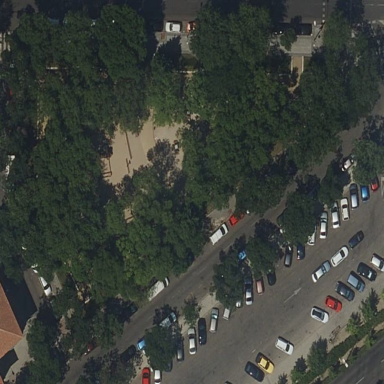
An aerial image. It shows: Park.